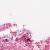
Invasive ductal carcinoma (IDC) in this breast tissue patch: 0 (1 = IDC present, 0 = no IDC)